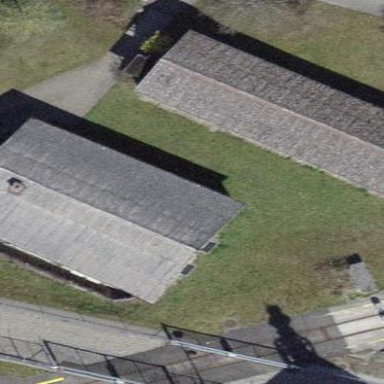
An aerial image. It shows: Building with tiled roof.